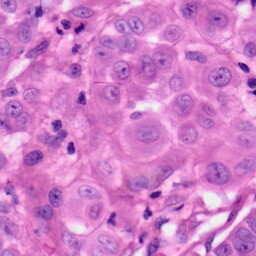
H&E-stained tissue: Skin